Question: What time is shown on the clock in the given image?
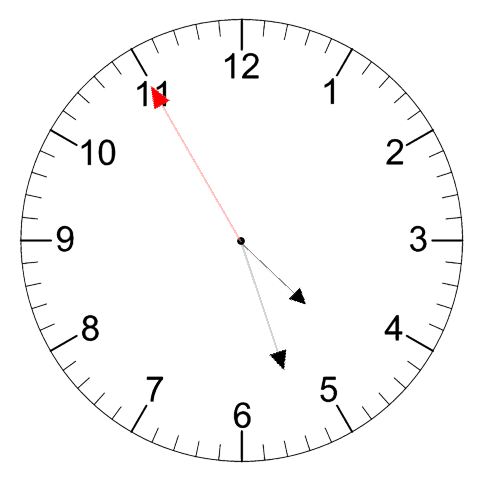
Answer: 04:26:55